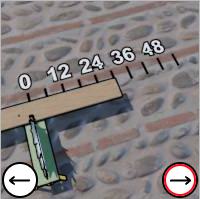
Task: length
Answer: 30
First scale value: 12.0